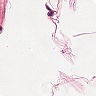
Metastatic tissue present: no